Question: How would I go about extracting the info from the input boxes and display it in a separate popup window at the click of a button?
Example below:

HTML coding:
'''
<!DOCTYPE html>
<html>
<head>
<meta http-equiv="Content-Type" content="text/html; charset=utf-8">
</head>
<body>
<table style="width: 50%" cellspacing="0" cellpadding="0">
<tr>
<td>Firstname</td>
<td><input type="text" id="firstname"></td>
</tr>
<tr>
<td>Lastname</td>
<td><input type="text" id="lastname"></td>
</tr>
<tr>
<td>Address</td>
<td><input type="text" id="address"></td>
</tr>
<tr>
<td>Telephone</td>
<td><input type="text" id="telephone"></td>
</tr>
</table>
<input type="button" value="show details">
</body>
</html>
'''
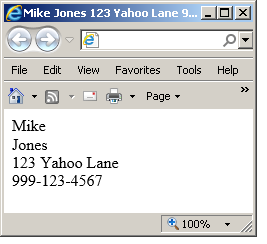
Answer: I guess, the simplest way to send data from one web page to another is using the GET method of HTML's forms.
Let's say, your input boxes are implemented in file form.html:
'''
<html>
<body>
<form action="./display.html" method="GET">
<table>
<tr><td>First Name:</td><td><input type="text" name="firstname"></td></tr>
<tr><td>Last Name:</td><td><input type="text" name="lastname"></td></tr>
<tr><td>Phone number:</td><td><input type="tel" name="phonenumber"></td></tr>
</table>
<input type="submit" value="submit">
</form>
</body>
</html>
'''
If you type in your first and last name as well as your phonenumber and press the submit button, you will be redirected to the file display.html. Furthermore, your browser appends the data of the form to the url in the following way:
'''
display.html?firstname=Albert&lastname=Einstein&phonenumber=555-12345
'''
(if you are Albert Einstein ;) )
More precisely, it takes the 'name' information of each form element adds an '=' and then the information given by the user. If more than one form element is inside the '<form></form>' tags, each of that key-value pair is separated by a '&'.
In order to retrieve the data in the file display.html, you have to use a bit of javascript:
'''
<html>
<body>
<table>
<tr>
<td>First name: </td><td><span id="firstname"></span></td></tr>
<td>Last name: </td><td><span id="lastname"></span></td></tr>
<td>Phone number: </td><td><span id="phonenumber"></span></td>
</tr>
</table>
<script>
var queryvars={};
function getQueryVariables() {
var query = window.location.search.substring(1);
var vars = query.split("&");
for (var i=0;i<vars.length;i++) {
var pair = vars[i].split("=");
queryvars[pair[0]]=pair[1];
}
}
getQueryVariables();
document.getElementById("firstname").innerHTML=queryvars['firstname'];
document.getElementById("lastname").innerHTML=queryvars['lastname'];
document.getElementById("phonenumber").innerHTML=queryvars['phonenumber'];
</script>
</body>
</html>
'''
It takes everything after the '?' of the current url, namely, 'firstname=Albert&lastname=Einstein&phonenumber=555-12345', splits it at every '&', such that you end up with a list of key-value pairs. After that, it splits each of these key-value pairs at the '=' and stores the information in the 'queryvars' variable. Finally, the information is inserted into the corresponding '<span></span>' of the table displayed to the user.
I hope, this answers your question.